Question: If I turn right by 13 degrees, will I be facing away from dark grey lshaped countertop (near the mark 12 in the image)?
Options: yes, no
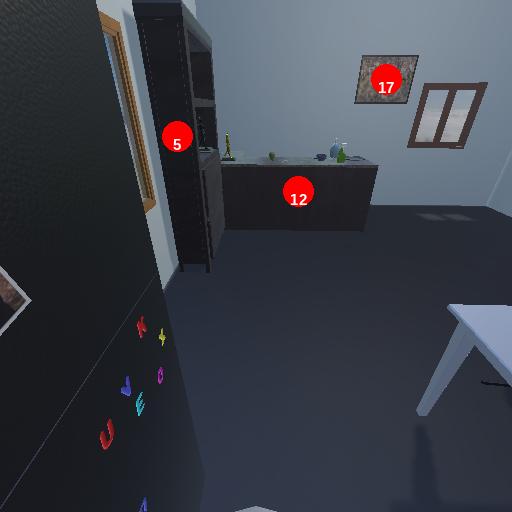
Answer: yes